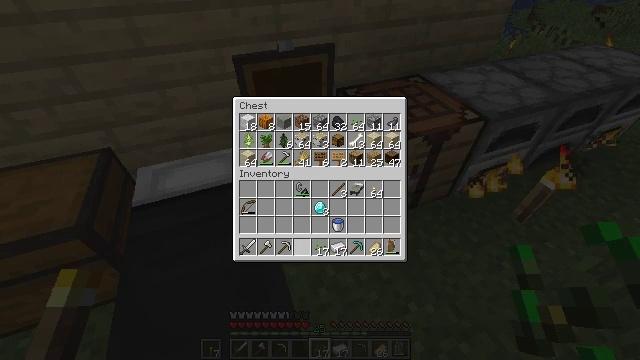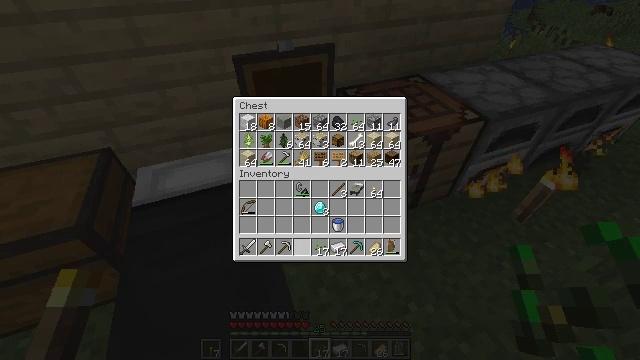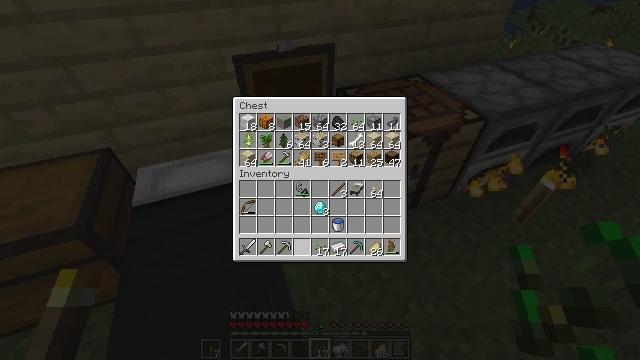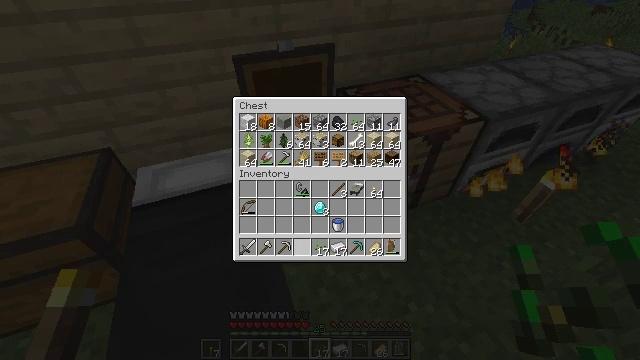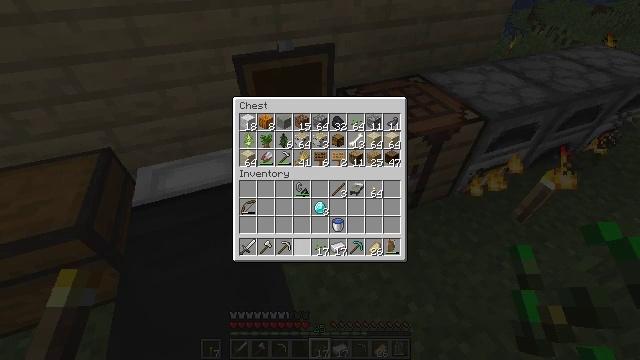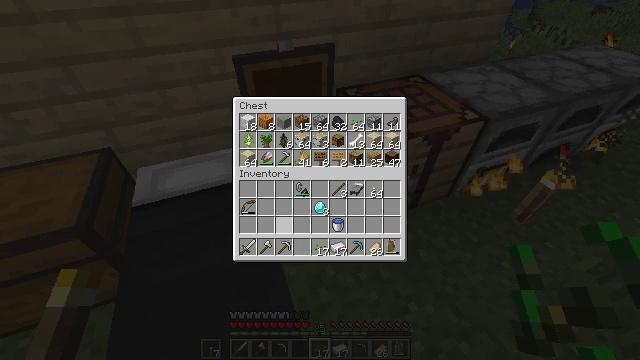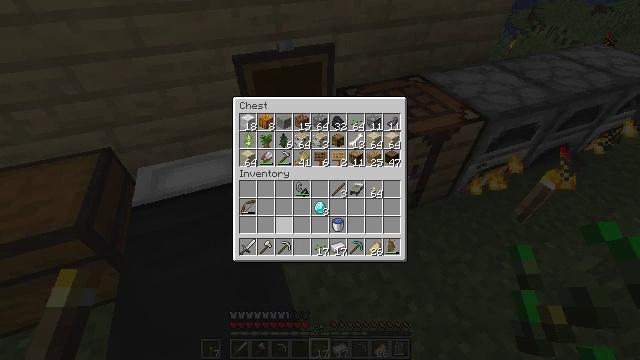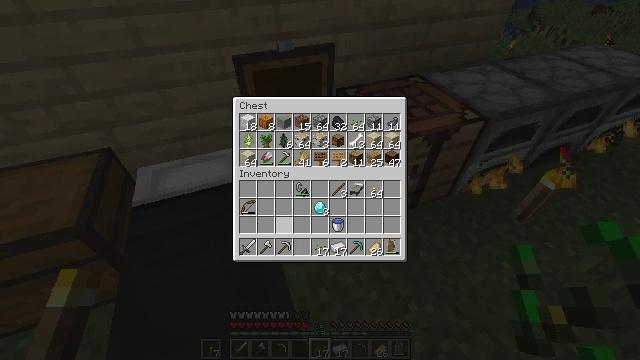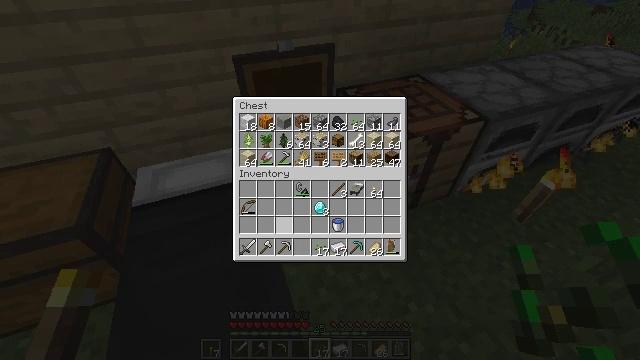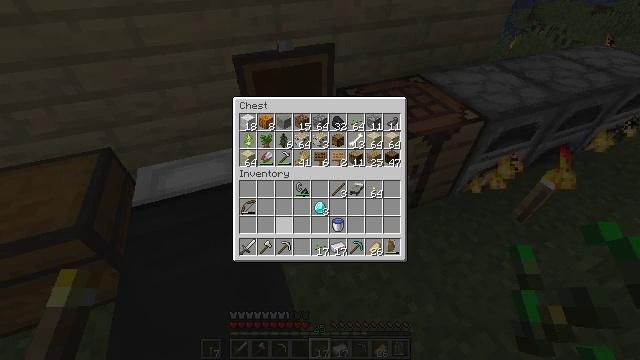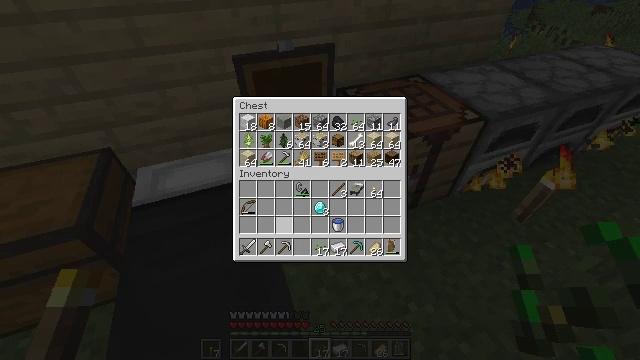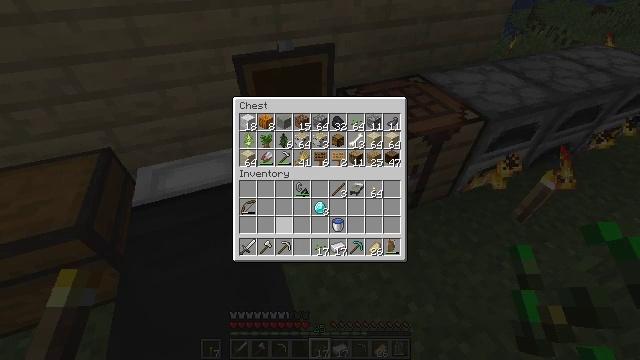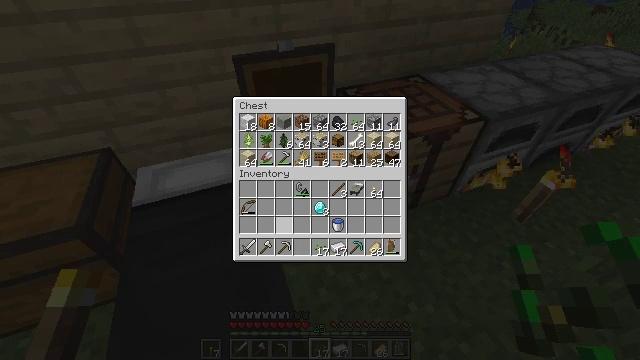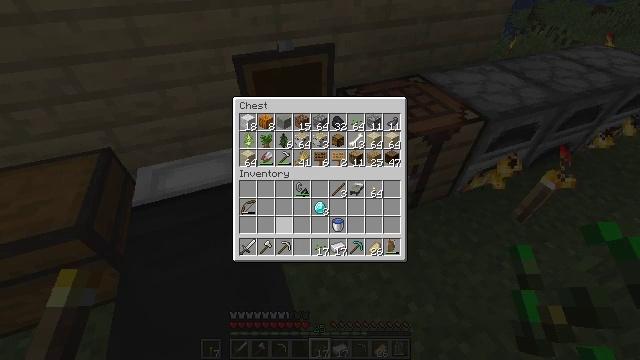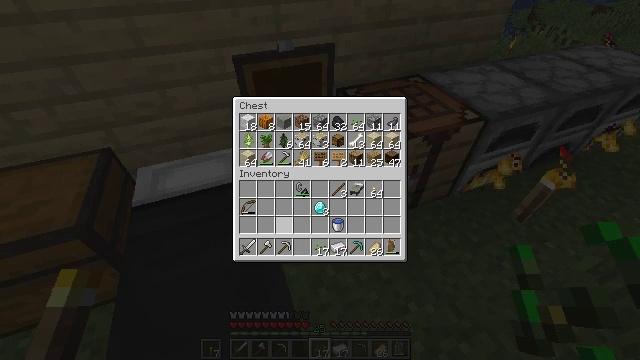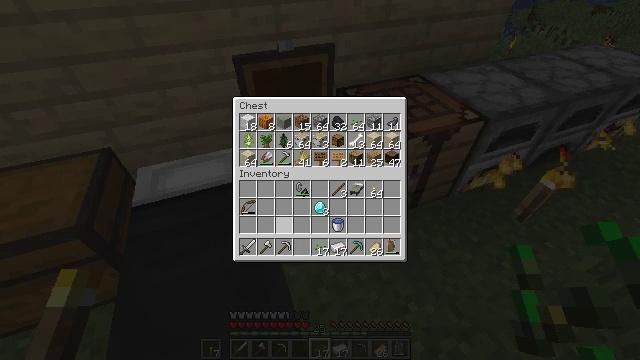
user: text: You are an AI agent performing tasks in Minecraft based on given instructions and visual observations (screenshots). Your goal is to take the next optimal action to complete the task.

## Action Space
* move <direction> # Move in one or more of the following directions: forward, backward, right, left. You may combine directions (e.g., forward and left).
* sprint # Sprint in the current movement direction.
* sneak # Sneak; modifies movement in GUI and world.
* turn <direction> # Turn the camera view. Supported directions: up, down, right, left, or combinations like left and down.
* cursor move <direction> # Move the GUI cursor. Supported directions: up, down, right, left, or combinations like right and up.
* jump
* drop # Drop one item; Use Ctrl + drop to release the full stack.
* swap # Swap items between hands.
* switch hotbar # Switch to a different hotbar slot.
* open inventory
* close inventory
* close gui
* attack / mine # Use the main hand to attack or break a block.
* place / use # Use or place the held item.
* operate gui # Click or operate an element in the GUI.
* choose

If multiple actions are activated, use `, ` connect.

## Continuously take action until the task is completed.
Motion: motion action
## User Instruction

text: Use gold ore and smelt a gold ingot.
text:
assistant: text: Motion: no_op
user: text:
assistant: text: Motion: no_op
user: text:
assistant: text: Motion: no_op
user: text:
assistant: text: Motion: turn left
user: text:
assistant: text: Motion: turn left and up
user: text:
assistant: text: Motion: no_op
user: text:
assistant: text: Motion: no_op
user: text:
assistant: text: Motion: no_op
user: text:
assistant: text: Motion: no_op
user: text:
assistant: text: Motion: no_op
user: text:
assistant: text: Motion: no_op
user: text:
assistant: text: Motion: no_op
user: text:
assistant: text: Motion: no_op
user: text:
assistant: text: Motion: no_op
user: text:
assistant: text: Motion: no_op
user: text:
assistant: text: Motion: no_op
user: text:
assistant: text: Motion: no_op
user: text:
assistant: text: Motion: no_op
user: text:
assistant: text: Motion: no_op
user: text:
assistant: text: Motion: no_op
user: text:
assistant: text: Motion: no_op
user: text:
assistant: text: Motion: no_op
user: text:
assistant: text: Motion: no_op
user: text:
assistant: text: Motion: no_op
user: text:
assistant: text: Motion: no_op
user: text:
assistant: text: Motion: no_op
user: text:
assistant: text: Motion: no_op
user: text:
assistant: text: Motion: no_op
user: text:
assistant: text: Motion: no_op
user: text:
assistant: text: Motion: no_op